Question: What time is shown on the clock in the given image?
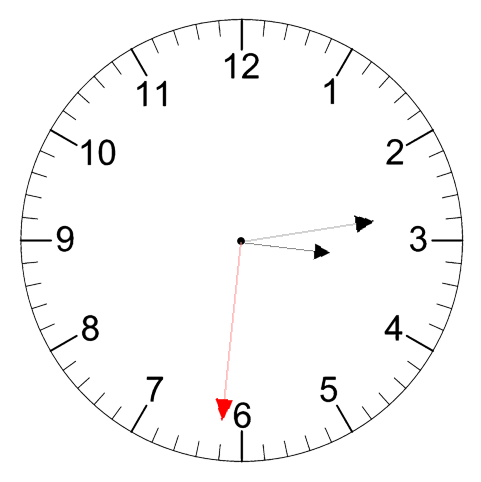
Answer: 03:13:31